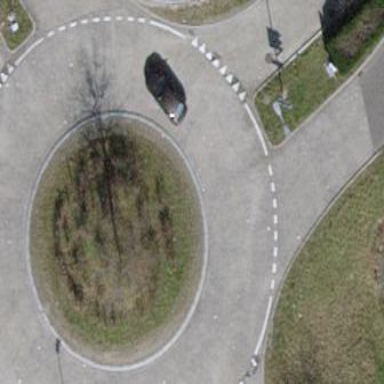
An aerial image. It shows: Tertiary road leading to roundabout junction.